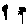
Label: flower